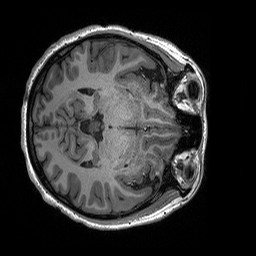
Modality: T1w
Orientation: axial
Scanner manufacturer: siemens
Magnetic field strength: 3 T
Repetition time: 2.3 s
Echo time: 0.00294 s